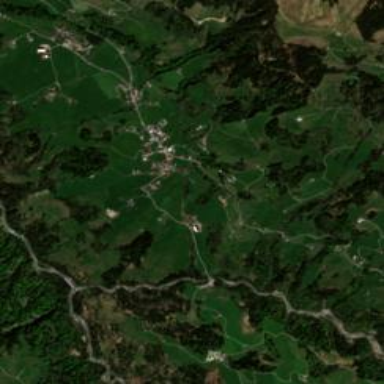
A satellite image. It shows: Village.